Field crop: maize
Growth stage: 2
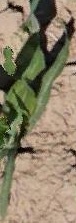
Species: maize